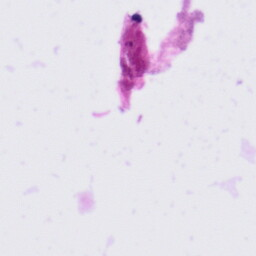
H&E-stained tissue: Tonsil